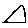
Label: triangle